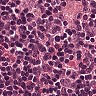
Metastatic tissue present: no